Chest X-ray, AP view. Patient: 42 years old, sex M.
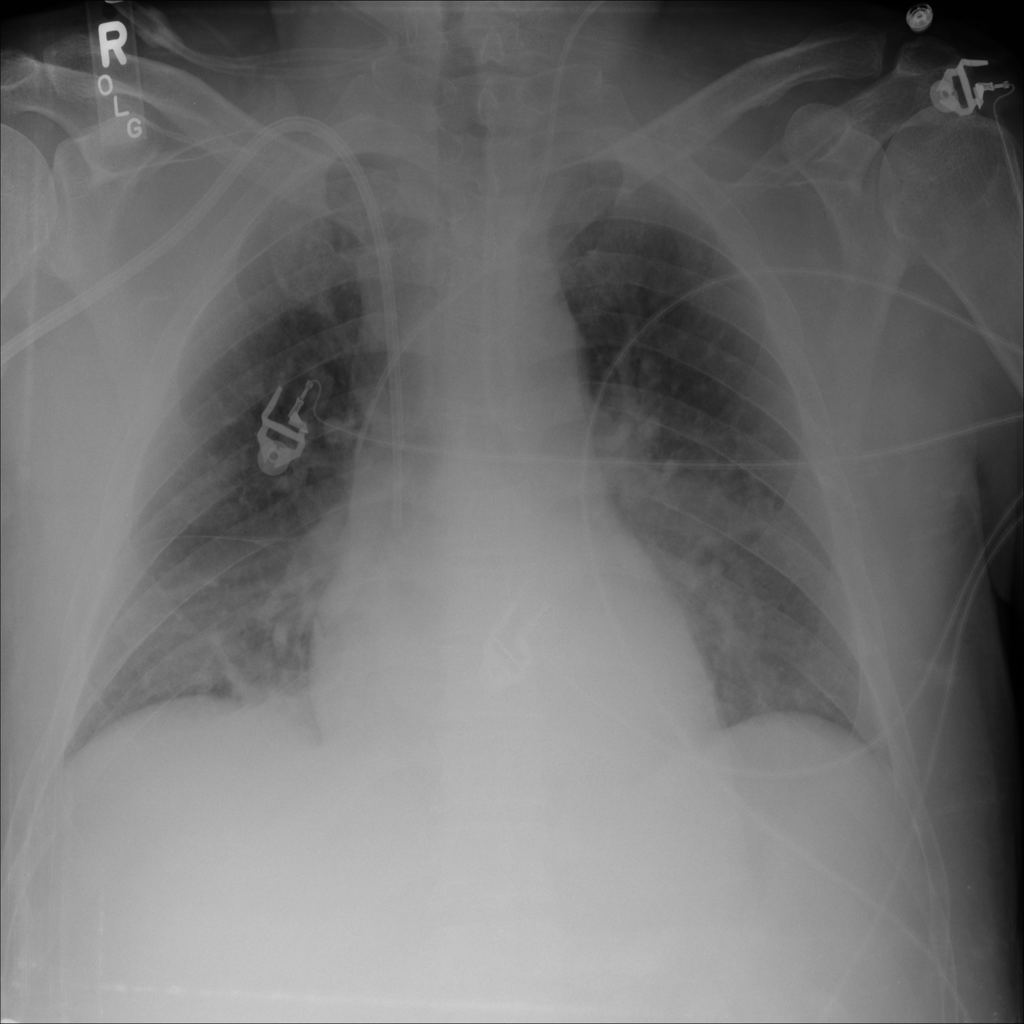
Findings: Infiltration